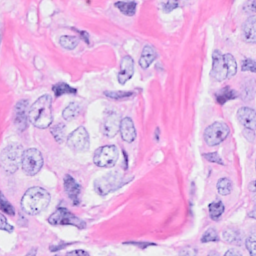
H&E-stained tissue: Breast